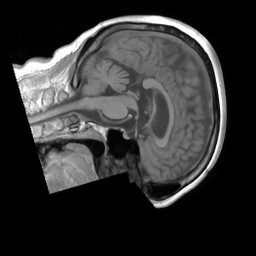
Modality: T1w
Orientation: sagittal
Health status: ill
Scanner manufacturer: siemens
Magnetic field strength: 3 T
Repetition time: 0.4 s
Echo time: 0.00246 s